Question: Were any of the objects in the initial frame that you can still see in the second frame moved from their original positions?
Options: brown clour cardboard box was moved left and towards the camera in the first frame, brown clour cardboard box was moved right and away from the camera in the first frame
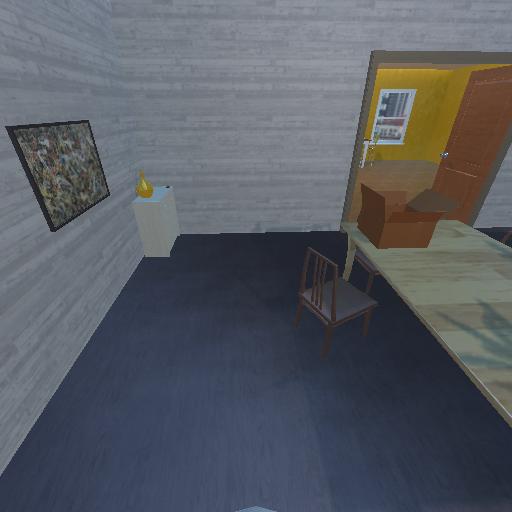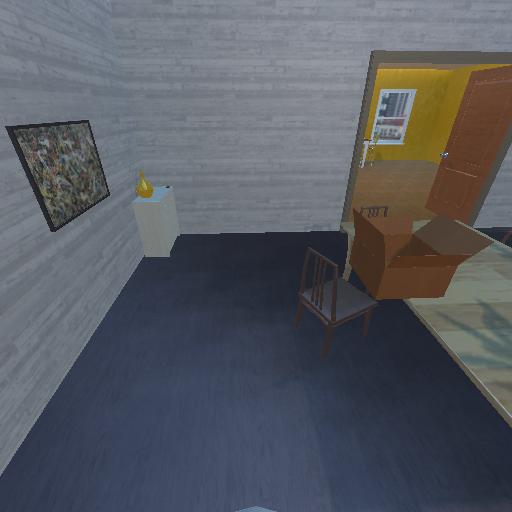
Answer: brown clour cardboard box was moved left and towards the camera in the first frame